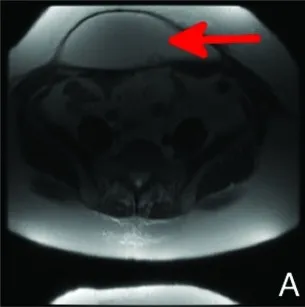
MRI scan of a 50-year-old patient done 21 months after immediate breast reconstruction. The patient had previously undergone excision of a seroma sac ("capsulectomy") 12 months prior to the imaging. The scan shows a high signal intensity, nonloculated lesion on T2W measuring approximately 19 x 7 x 11 cm3 in the subcutaneous tissues immediately anterior to the rectus muscles. Transverse view.
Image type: radiology (mri)